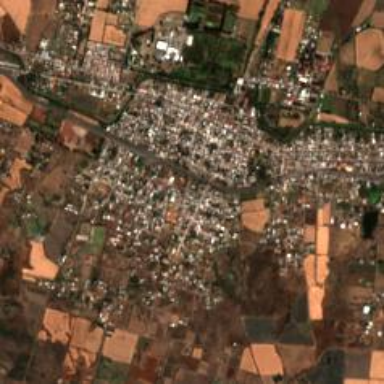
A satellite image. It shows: Town.